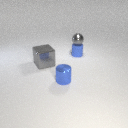
large gray metal cube to the left of small blue metal cylinder